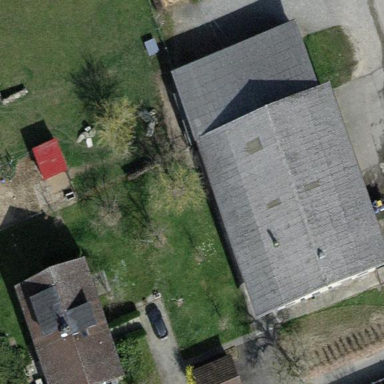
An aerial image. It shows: Farmyard area.